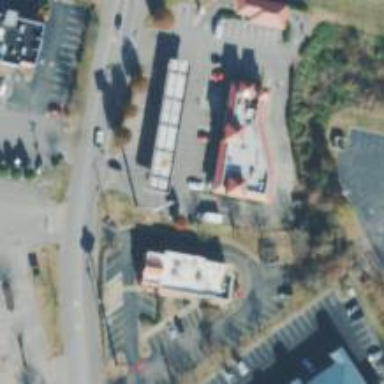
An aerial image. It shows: Convenience shop.